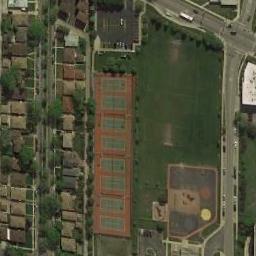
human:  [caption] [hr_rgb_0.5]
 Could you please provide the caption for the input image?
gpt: Many buildings are beside the tennis courts .

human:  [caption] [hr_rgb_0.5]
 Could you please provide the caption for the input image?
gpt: The tennis court is neatly arranged next to the building with a large lawn next to it .

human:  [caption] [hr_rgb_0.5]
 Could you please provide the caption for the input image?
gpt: There are two small tennis courts in blue and green .

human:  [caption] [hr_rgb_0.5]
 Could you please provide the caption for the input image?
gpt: The tennis court is on the grass next to some buildings .

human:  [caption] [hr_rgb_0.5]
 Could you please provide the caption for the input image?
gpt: There are many buildings and a green meadow near the tennis courts .